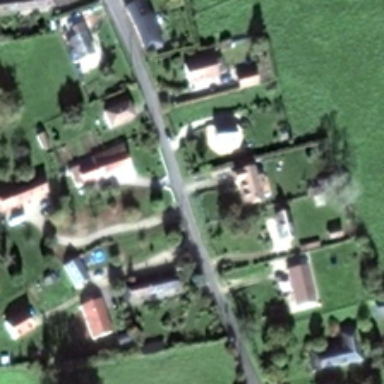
On the lawn is a road with houses and gardens built along .